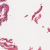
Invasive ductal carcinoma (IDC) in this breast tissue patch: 0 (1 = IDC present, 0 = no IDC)